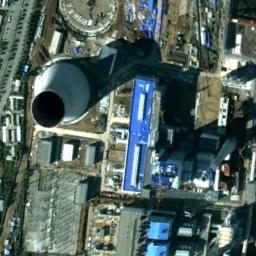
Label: thermal_power_station